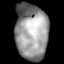
Tissue: lung
Cell type: Myeloid cells
Senescence score: 0.5538
Nuclear area (px): 1808
Mean DAPI intensity: 148.319